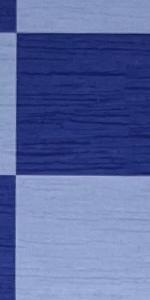
Label: Empty